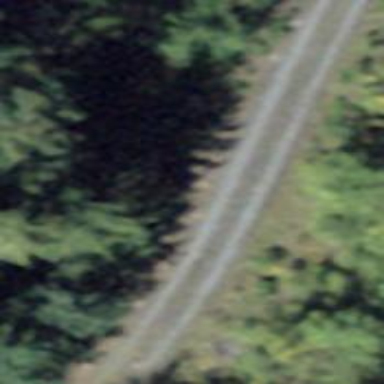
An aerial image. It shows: Track with grade 2 gravel surface.